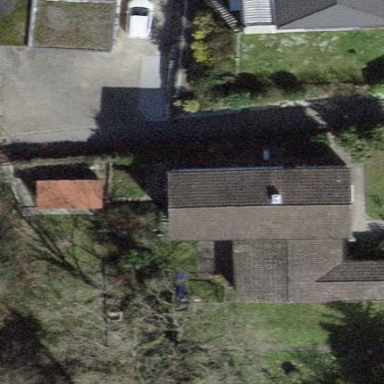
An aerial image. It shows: Building with tiled roof.